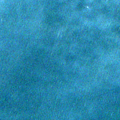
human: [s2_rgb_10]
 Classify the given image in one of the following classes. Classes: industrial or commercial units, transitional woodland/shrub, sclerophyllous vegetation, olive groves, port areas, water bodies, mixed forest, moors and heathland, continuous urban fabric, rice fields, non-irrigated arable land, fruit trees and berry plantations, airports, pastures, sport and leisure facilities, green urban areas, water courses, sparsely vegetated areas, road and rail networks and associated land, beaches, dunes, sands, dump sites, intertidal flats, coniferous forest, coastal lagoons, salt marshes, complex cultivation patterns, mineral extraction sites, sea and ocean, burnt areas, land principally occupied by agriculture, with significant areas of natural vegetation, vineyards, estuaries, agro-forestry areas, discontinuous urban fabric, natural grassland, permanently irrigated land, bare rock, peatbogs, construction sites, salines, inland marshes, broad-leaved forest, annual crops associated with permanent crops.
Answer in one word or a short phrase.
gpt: sea and ocean